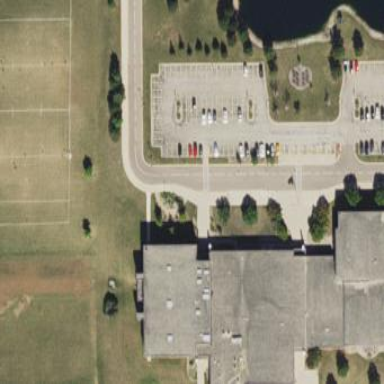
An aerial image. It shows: School used for education purposes.